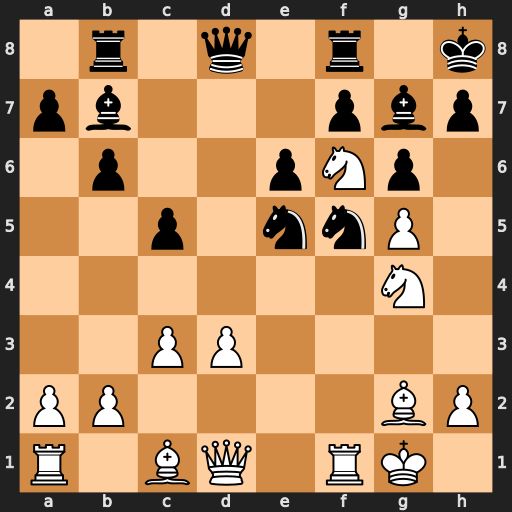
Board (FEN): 1r1q1r1k/pb3pbp/1p2pNp1/2p1nnP1/6N1/2PP4/PP4BP/R1BQ1RK1
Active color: w
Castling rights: -
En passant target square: -
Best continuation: Nxe5 Bxf6 gxf6 Bxg2 Kxg2 Qd5+ Nf3